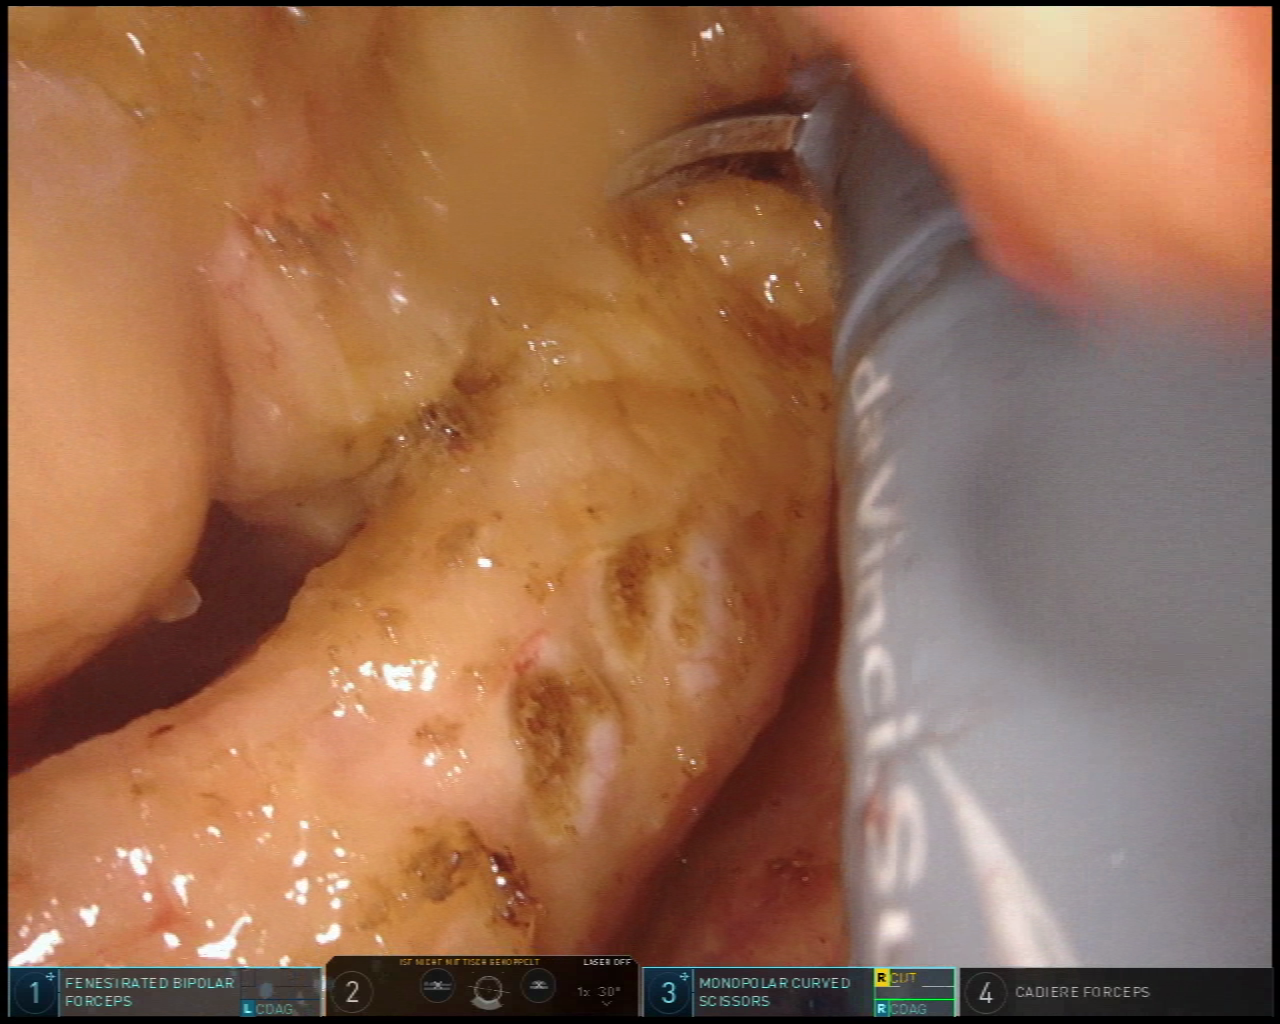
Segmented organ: pancreas
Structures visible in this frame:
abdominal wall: no
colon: no
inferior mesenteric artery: no
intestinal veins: no
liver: no
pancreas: yes
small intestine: no
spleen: no
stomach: yes
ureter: no
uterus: no
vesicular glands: no